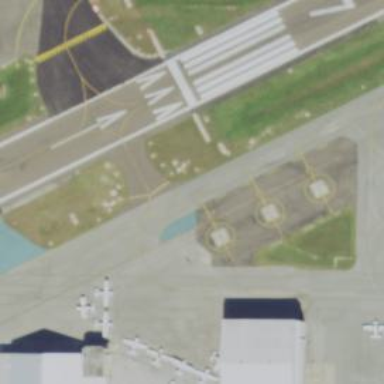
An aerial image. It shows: Image of taxiway at airport.